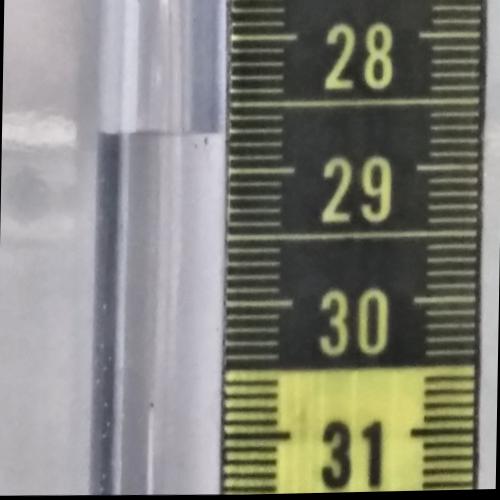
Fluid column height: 28.7 cm